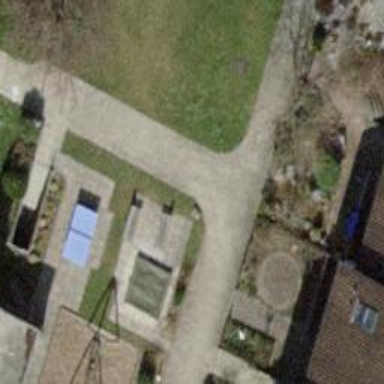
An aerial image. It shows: Footway surfaced with paving stones.